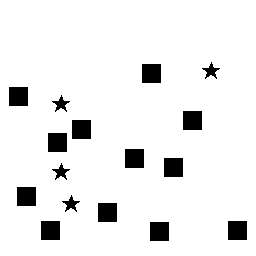
Squares: 12
Triangles: 0
Stars: 4
Total shapes: 16